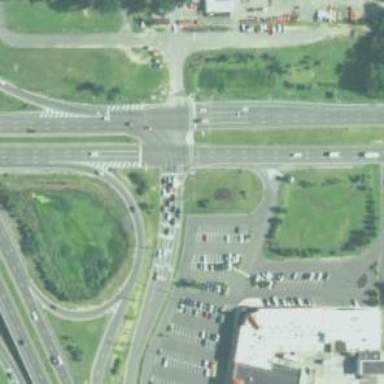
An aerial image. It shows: Trunk link highway.